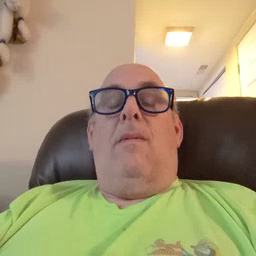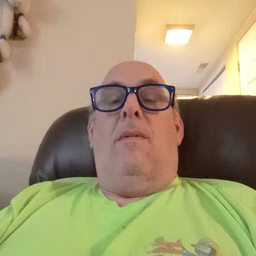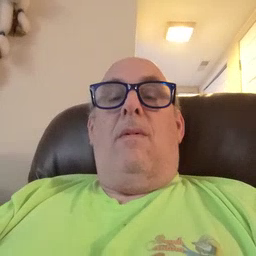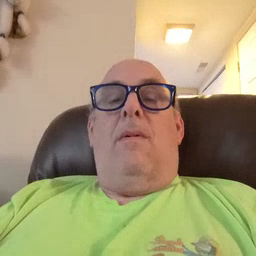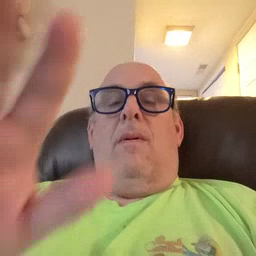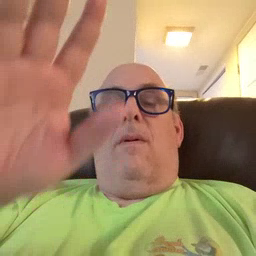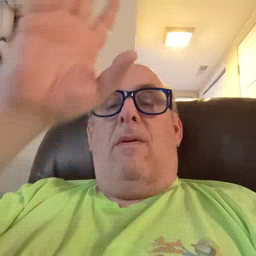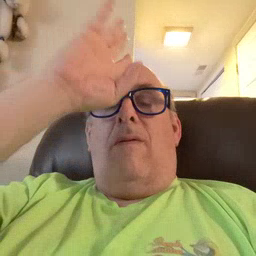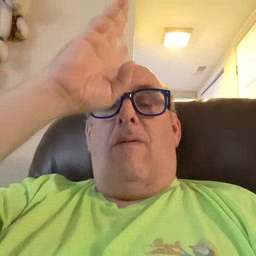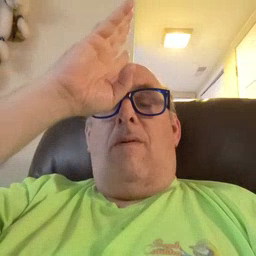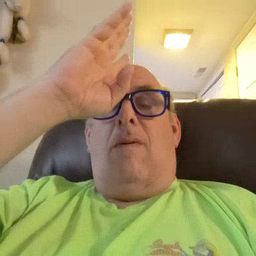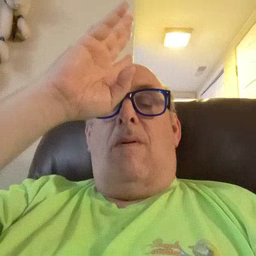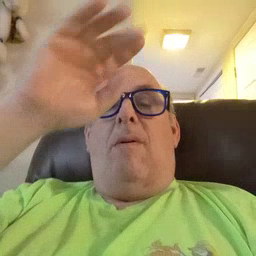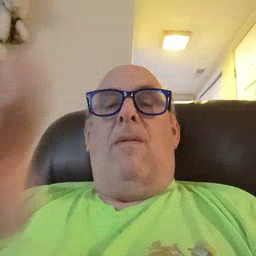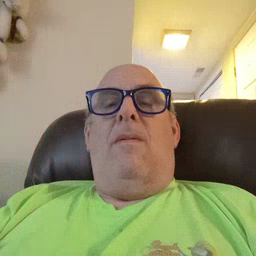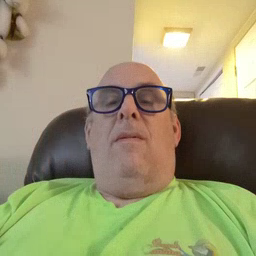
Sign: fireman